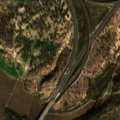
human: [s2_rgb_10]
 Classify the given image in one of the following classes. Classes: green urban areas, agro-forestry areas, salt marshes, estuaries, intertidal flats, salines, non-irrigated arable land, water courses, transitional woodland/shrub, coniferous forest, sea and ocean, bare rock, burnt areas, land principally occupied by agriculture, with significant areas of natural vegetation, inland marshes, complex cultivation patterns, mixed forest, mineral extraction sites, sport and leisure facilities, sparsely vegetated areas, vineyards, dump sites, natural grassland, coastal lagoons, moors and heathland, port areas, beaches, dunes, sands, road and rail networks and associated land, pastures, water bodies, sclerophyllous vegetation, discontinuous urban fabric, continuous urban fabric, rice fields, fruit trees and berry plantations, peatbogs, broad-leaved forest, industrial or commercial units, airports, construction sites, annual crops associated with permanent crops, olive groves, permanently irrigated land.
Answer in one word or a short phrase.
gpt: road and rail networks and associated land, non-irrigated arable land, rice fields, agro-forestry areas, broad-leaved forest, transitional woodland/shrub